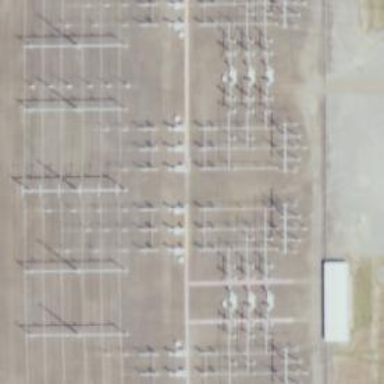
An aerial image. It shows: Switch used for power control.